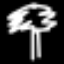
Label: palm tree